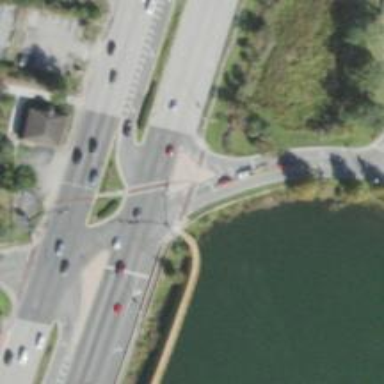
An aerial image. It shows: Footway.